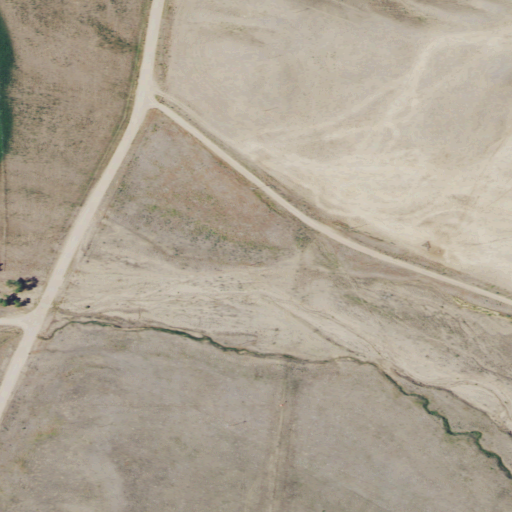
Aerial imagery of valley in Montana named Perkins Gulch containing grassland, open development, cultivated crops, shrub, and low intensity development